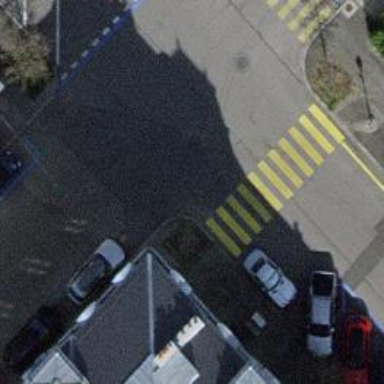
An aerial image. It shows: Kerb serving as barrier.